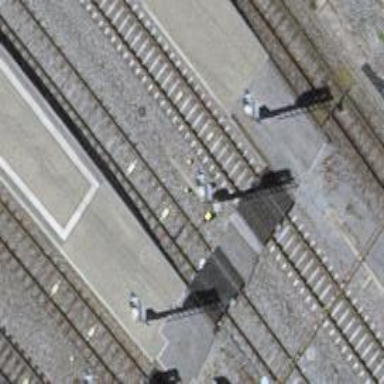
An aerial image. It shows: Railway signal.